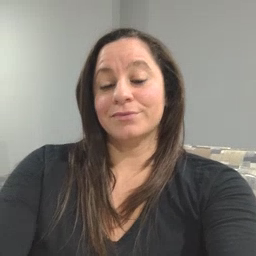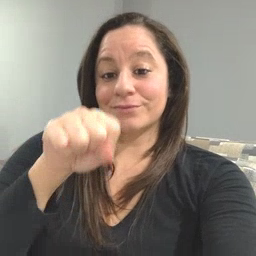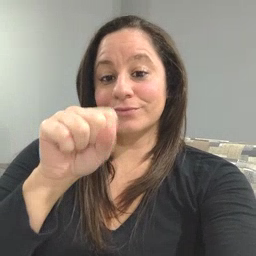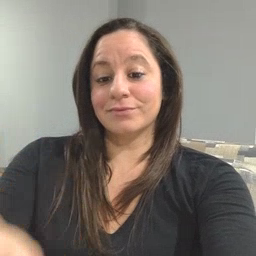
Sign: yes